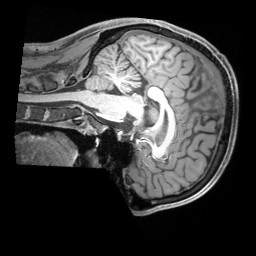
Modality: T1w
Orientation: sagittal
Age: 23
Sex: male
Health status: ill
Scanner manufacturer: siemens
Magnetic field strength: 3 T
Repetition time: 2.2 s
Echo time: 0.00218 s